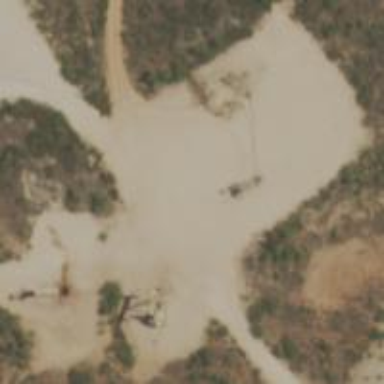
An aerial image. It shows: Wellsite surrounded by sand.